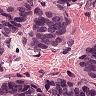
Metastatic tissue present: yes